Aerial crown-view tile of a tropical tree (Barro Colorado Island, Panama), acquired 20250512:
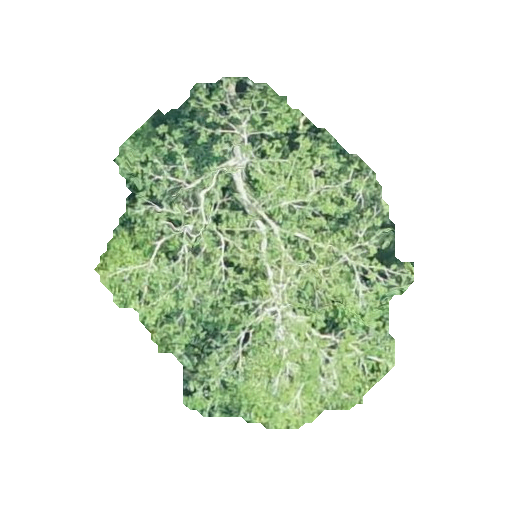
Species: Tachigali panamensis
GBIF accepted scientific name: Tachigali panamensis
Crown area: 111.113 m²